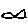
Label: fish